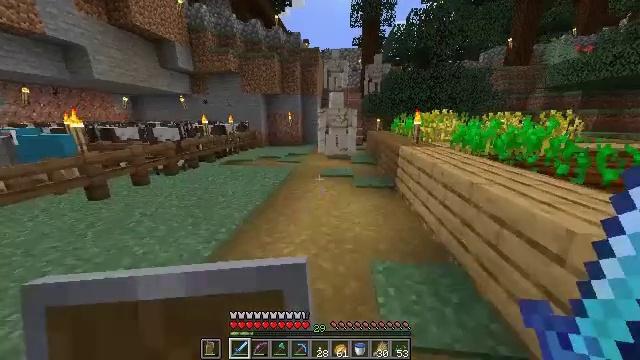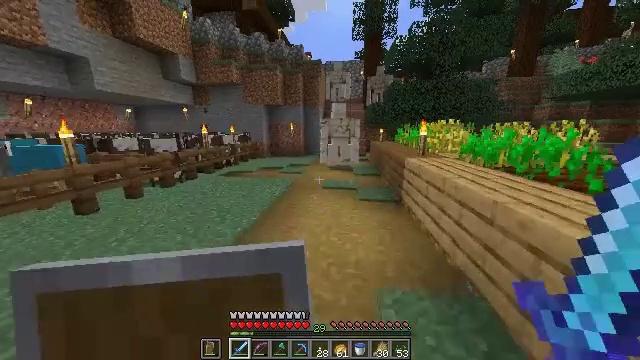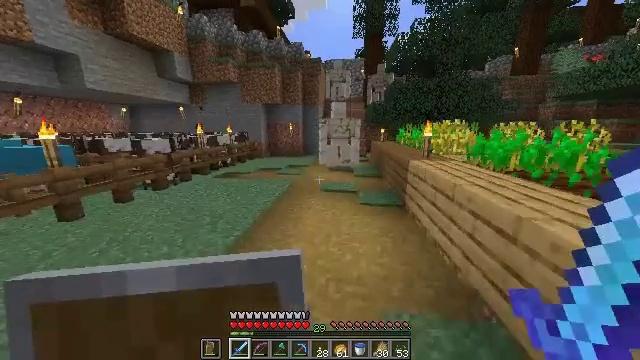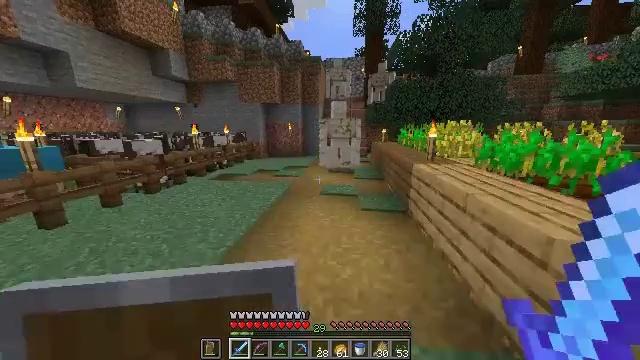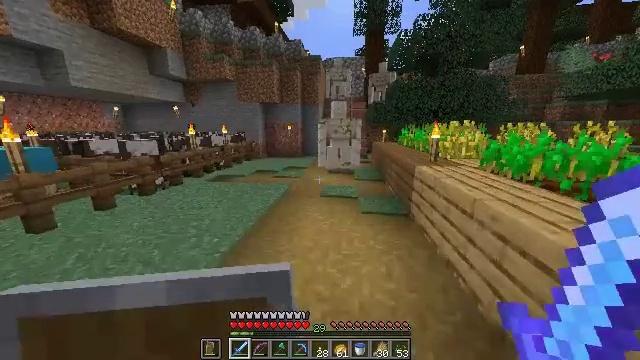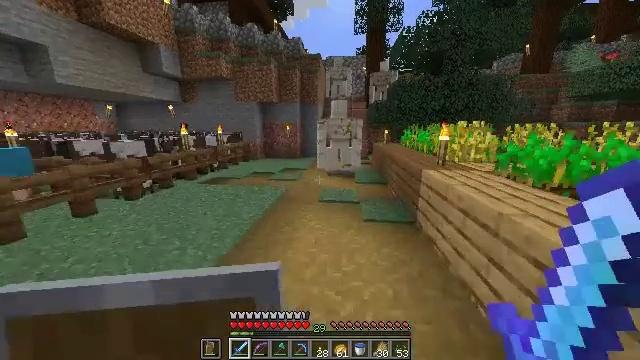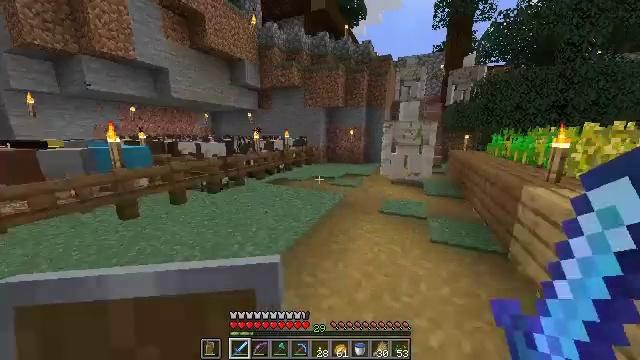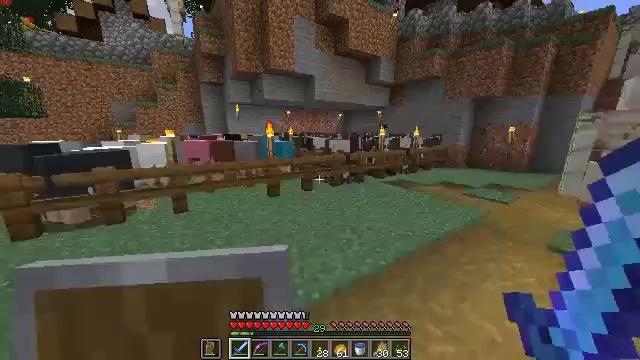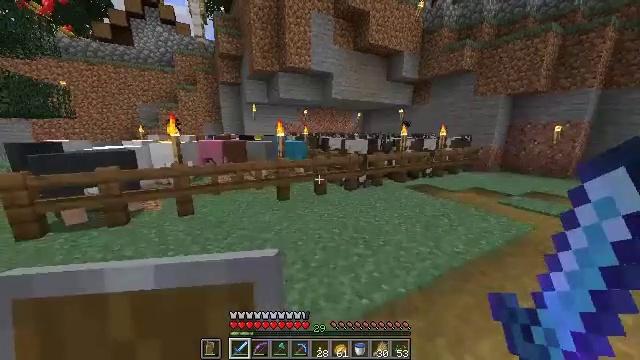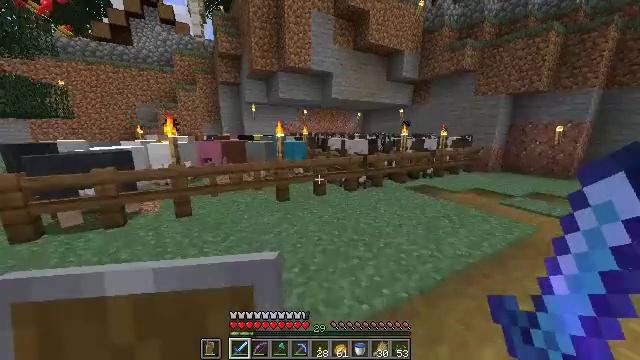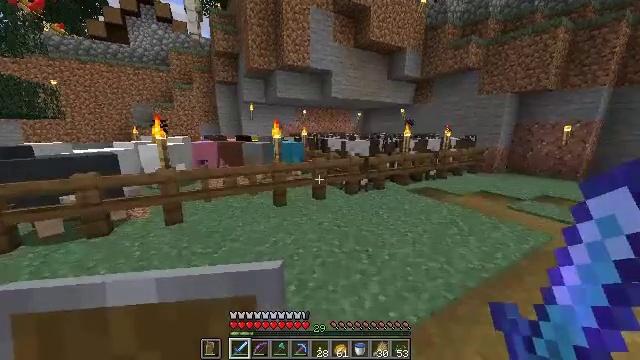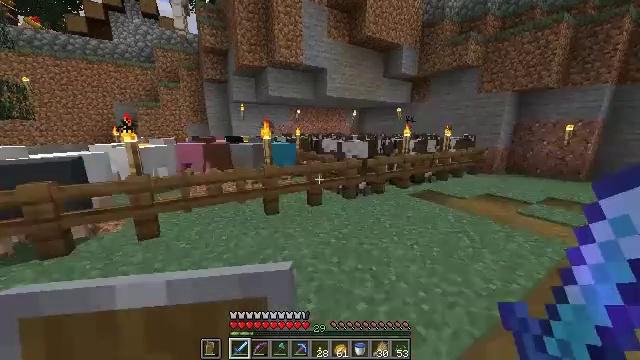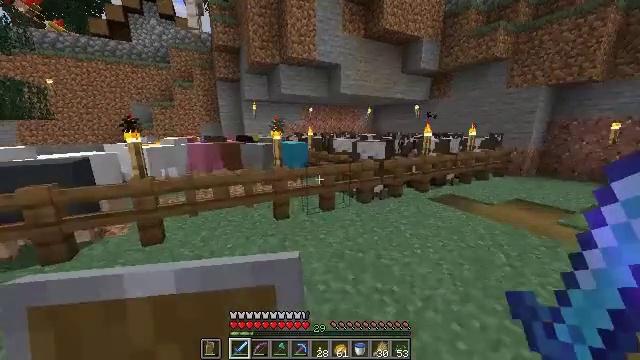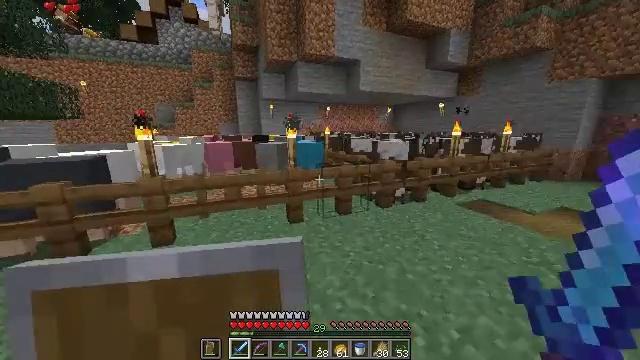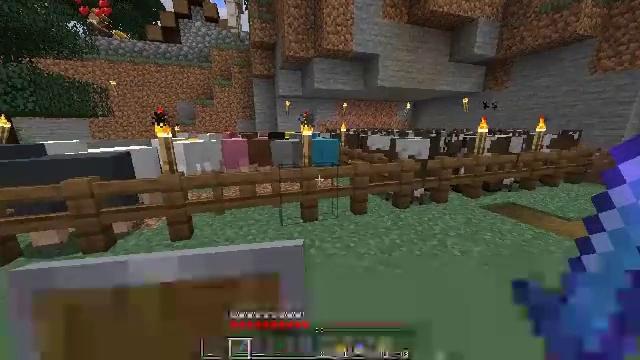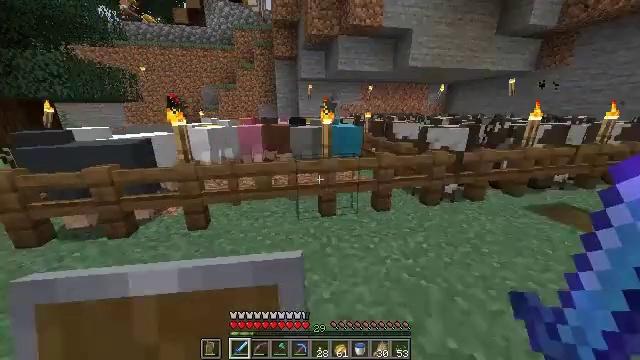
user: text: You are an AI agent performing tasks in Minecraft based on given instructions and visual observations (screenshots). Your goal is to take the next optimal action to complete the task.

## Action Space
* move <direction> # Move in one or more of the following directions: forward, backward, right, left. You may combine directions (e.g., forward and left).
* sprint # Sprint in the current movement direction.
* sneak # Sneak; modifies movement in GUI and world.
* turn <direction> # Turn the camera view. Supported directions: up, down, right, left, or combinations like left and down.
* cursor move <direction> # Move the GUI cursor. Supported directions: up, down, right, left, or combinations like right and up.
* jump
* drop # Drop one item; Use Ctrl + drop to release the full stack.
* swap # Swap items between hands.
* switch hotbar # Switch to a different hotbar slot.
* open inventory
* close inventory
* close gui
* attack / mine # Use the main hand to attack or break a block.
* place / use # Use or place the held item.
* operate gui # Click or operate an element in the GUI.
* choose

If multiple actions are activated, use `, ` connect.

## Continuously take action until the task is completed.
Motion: motion action
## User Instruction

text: Make a hay block using wheat in the crafting table.
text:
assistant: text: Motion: move forward, turn up
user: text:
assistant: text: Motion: move forward
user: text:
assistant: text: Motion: move forward
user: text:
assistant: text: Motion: move forward
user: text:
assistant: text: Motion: move forward
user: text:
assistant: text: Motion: move forward, turn left and up
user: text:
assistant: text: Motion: move forward, turn left
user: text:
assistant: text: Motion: move forward, turn left
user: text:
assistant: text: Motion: move forward
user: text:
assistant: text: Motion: move forward
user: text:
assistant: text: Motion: move forward, turn right
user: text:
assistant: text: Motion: move forward, turn left
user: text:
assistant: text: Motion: move forward, turn left
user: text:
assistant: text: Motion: move forward, turn left
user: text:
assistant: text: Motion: move forward, turn left and down
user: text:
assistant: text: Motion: move forward, turn left and down
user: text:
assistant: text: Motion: turn left, open inventory
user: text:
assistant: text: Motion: cursor move right, open inventory
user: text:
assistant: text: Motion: cursor move right
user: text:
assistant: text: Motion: cursor move right and down
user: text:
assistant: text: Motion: cursor move right and down
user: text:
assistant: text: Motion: cursor move down
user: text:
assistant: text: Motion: sneak, cursor move right
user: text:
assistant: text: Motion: sneak, cursor move right
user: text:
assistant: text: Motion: sneak
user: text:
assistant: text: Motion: cursor move right
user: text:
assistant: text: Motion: turn right
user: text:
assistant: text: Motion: move forward, turn right and up
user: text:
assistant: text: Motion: move forward and move right, turn right
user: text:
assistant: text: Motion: move forward and move right